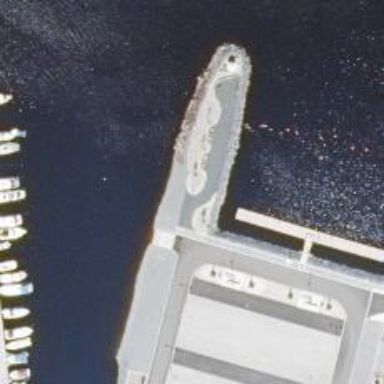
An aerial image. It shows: Slipway on leisure land.